Field crop: tomato
Growth stage: 1
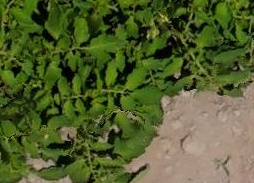
Species: tomato